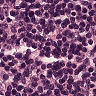
Metastatic tissue present: no